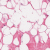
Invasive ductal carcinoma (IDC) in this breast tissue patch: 0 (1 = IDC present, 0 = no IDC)